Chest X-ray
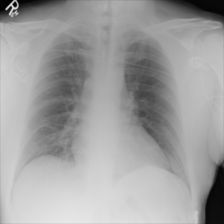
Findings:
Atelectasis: negative
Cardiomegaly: negative
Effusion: negative
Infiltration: negative
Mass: negative
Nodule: negative
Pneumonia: negative
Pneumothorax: negative
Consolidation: negative
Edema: negative
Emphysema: negative
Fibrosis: negative
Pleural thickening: negative
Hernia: negative